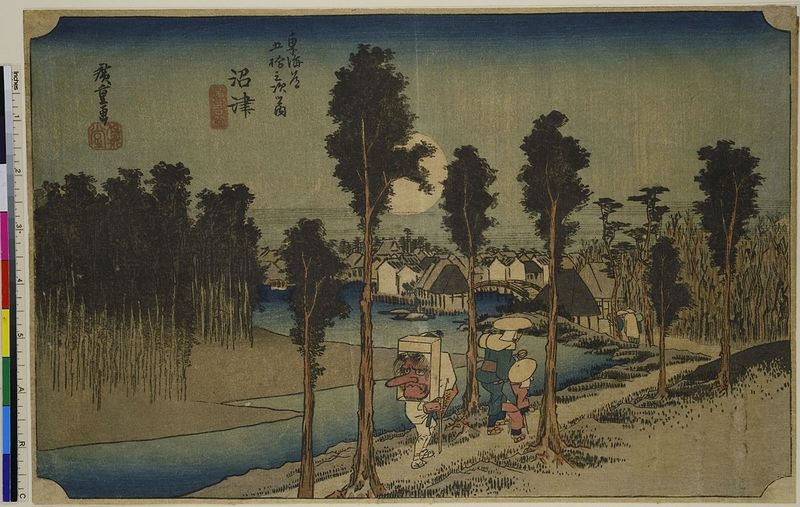
Titel: Numazu: Bild der Abenddämmerung, Blatt 13 aus der Serie: Die 53 Stationen des Tokaido, Hoeido Edition
Künstler: Utagawa Hiroshige
Standort: Hamburg
Institution: Museum für Kunst und Gewerbe Hamburg
Schlagwörter: bäume, fluss, landschaft, abend, zeichen, weg, horizont, pfad, wald, holzschnitt, dorf, figuren, mond, maske, druckgraphik, druckgrafik, zeit, reisende, farbholzschnitt, vollmond, tourismus, reisen, pilger, edo, reproduktionen, druckerzeugnisse, landstraße, ukiyo, tengu, dämmerung